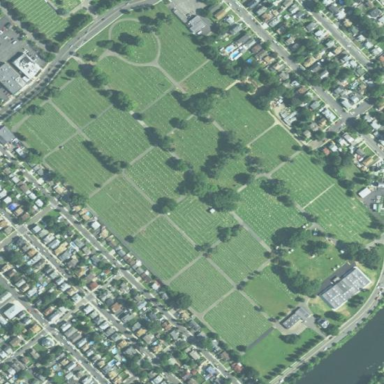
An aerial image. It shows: Cemetery.